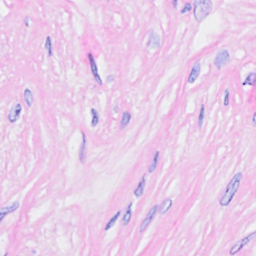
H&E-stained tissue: Breast